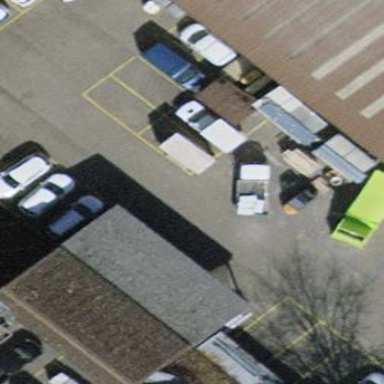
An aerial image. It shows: Industrial building.